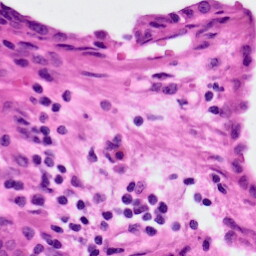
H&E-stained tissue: Lung